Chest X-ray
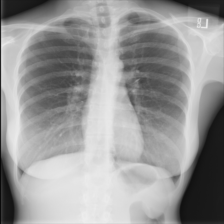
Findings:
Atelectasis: negative
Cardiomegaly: negative
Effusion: negative
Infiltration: positive
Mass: negative
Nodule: negative
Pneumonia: negative
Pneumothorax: negative
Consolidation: negative
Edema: negative
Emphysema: negative
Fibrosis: negative
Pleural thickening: negative
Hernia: negative